Question: I'm currently working with some dummy data, before I start using an actual API. But I'm having some problems filling one of my labels, with a number, that needs a symbol added to it.
Rather than explaining everything, here's a screencap of an early design below:

I have a double, that will be provided as a double in a dictionary, that contains diferent types of values. (String : AnyObject)
Here's my dummy array of dictionaries:
'''
var objects = NSMutableArray()
var dataArray = [ ["stockName":"CTC Media Inc.","action":"sell","stockPrice":12.44],
["stockName":"Transglobal Energy","action":"buy","stockPrice":39.40],
["stockName":"NU Skin Enterprises","action":"buy","stockPrice":4.18]
]
'''
Now here's my attempt to make this into a string.
First I found another similar problem but with an Int. And their solution works for integers:
'''
var StockValueString = String(object["stockPrice"] as Int)
'''
however, when I try to use a Float or a Double. I get an error:
'''
var StockValueString = String(object["stockPrice"] as Double)
'''
Error:
'''
Type 'String' does not conform to protocol 'NSCopying'
'''
I tried adding a "?" after the "as", but it didn't fix it.
I need to convert it to a string, so I can add the Dollar sign. And display it in the label.
Any help would be greatly appreciated!
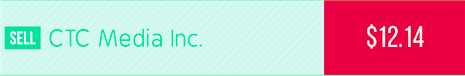
Answer: You can simply use variable interpolation in a string with Swift. First get your price and then just use it in a string with the $ prepended-
'''
var stockValueString=""
if let price=dataArray[0]["stockPrice"] {
stockValueString="$\(price)"
}
'''
Also, note by (strong) convention variable should start with a lower-case letter. Class names start with a capital.